Question: So i have a div and in that div i have a button and a text box. The div i have set with opacity of 0.5. Okay perfect, however i do not want all of the content in the div to be transparent. How can i make the textbox and button full brightness?
'''
.bodybox {
position:absolute;
background-color: white;
top: 160px;
width: 960px;
height: 450px;
z-index: 13;
margin-left: 24.736842105263158%;
margin-right: 24.736842105263158%;
opacity: 0.1;}
'''
This is what i have so far so you can see what i mean.

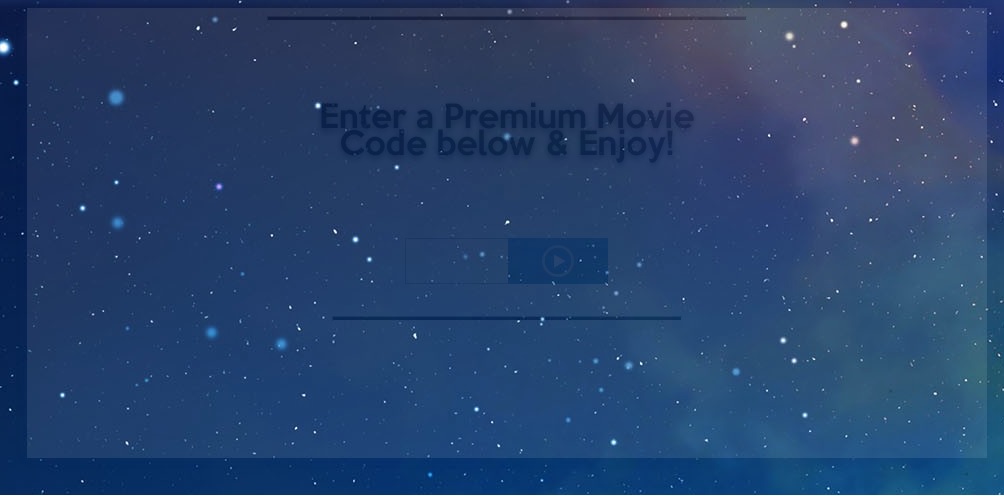
Answer: In such cases rgba helped me. Substitute background value.
'''
bodybox {
position:absolute;
background: rgba(255, 255, 255, 0.5);
top: 160px;
width: 960px;
height: 450px;
z-index: 13;
margin-left: 24.736842105263158%;
margin-right: 24.736842105263158%;
opacity: 0.1;
}
'''